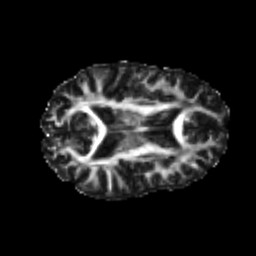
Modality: FA
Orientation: axial
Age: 22
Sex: female
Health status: healthy
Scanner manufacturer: philips
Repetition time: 7.385 s
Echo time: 0.08599 s